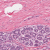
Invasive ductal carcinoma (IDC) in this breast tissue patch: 0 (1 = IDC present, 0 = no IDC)